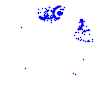
Particle: pion